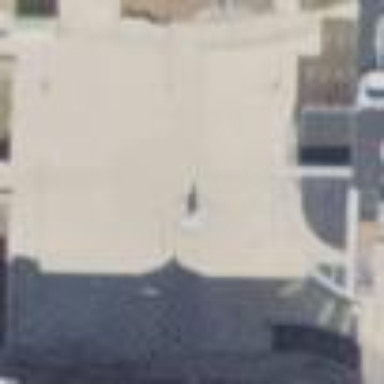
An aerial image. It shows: Parking area.